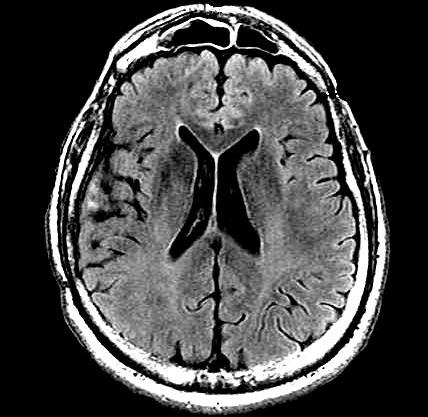
Label: notumor